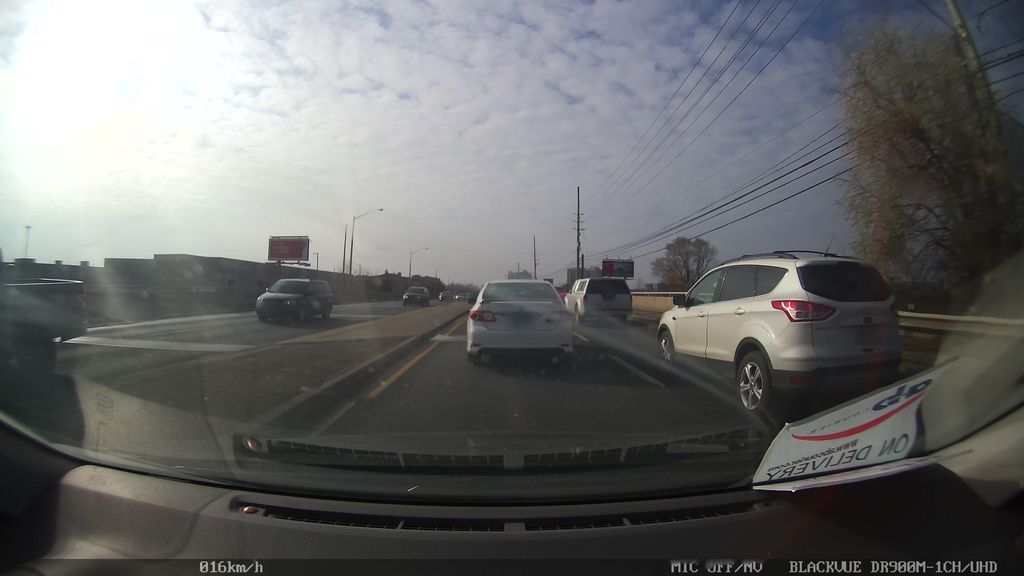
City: toronto